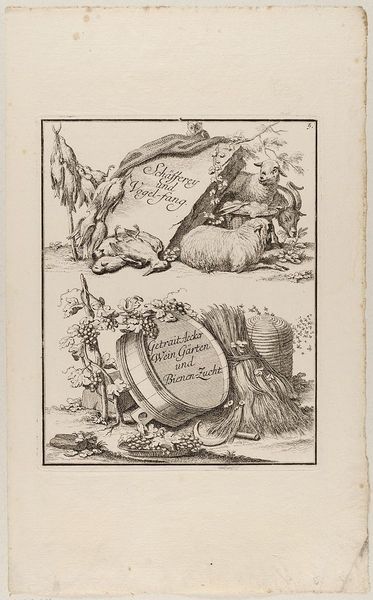
Titel: Zwei Stillleben, Blatt 5 aus der Folge 'Allerhand neu erfundene Comperts...'
Künstler: Johann Justus Preisler
Standort: Hamburg
Institution: Museum für Kunst und Gewerbe Hamburg
Schlagwörter: vogel, rokoko, arbeit, stillleben, papier, fahne, ernte, getreide, korn, grafik, graphik, fotografie, photographie, schaf, druck, druckgraphik, sichel, druckgrafik, stich, fass, rebe, weinrebe, weinstock, kupferstich, rebstock, tonne, wasserzeichen, biene, viehhaltung, reproduktionen, bienenkorb, viehzucht, druckerzeugnisse, behälter, cerealie, vögel, honigbiene, ornamentstich, vorlageblätter